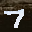
Label: 7